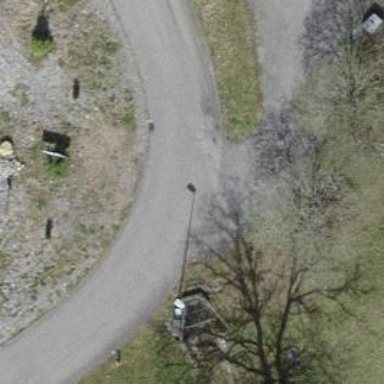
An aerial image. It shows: Residential road with bridge.